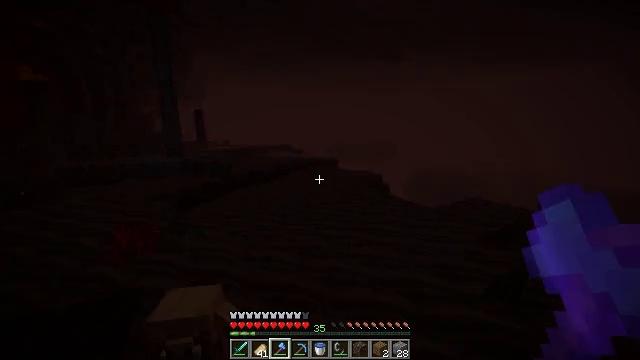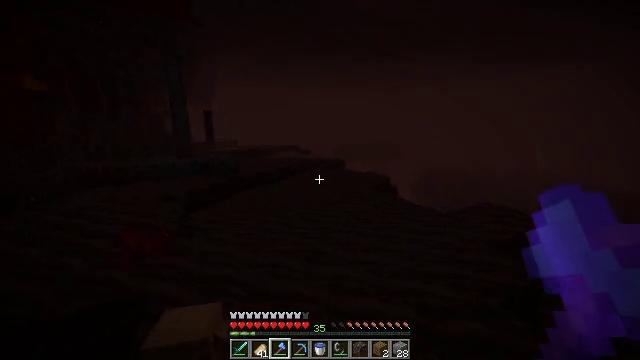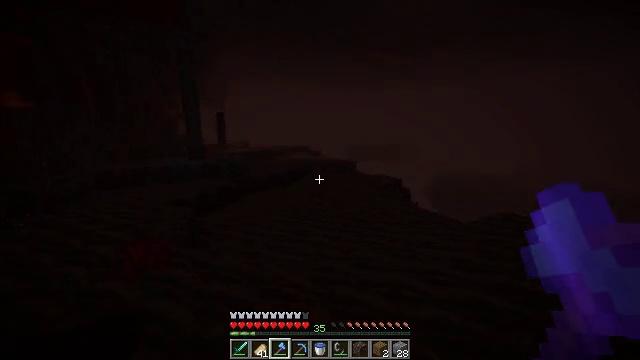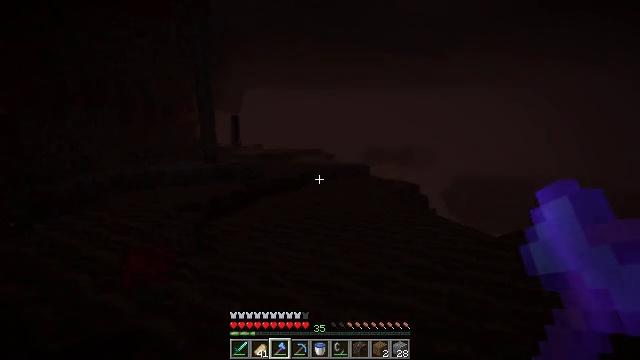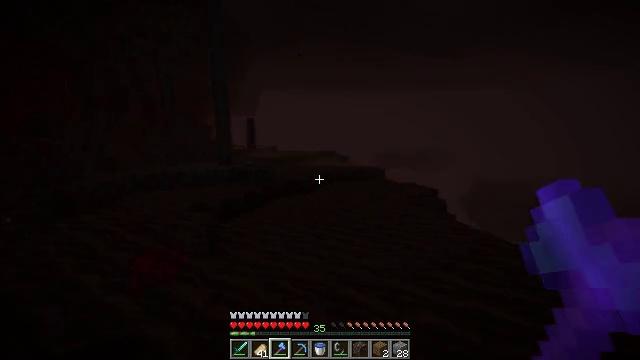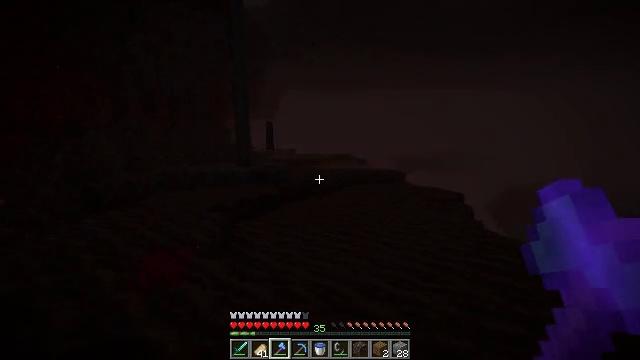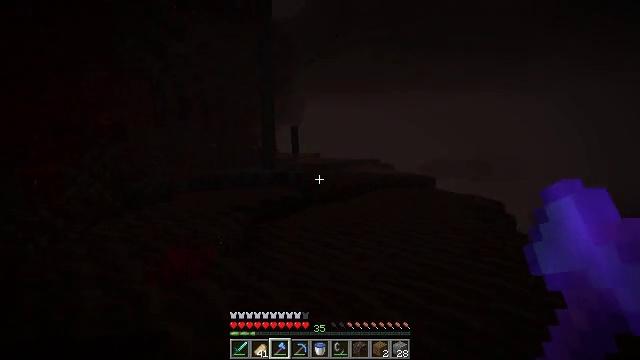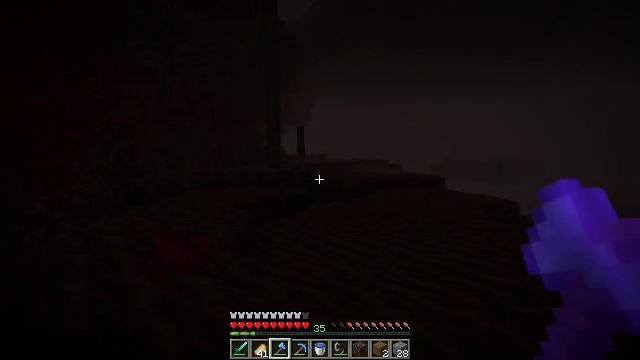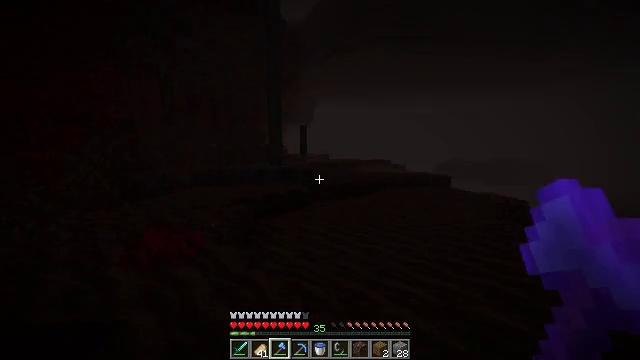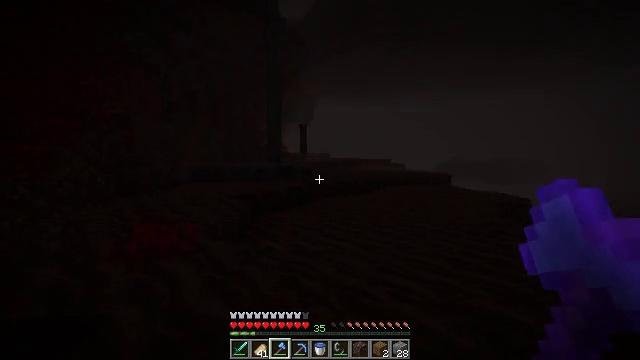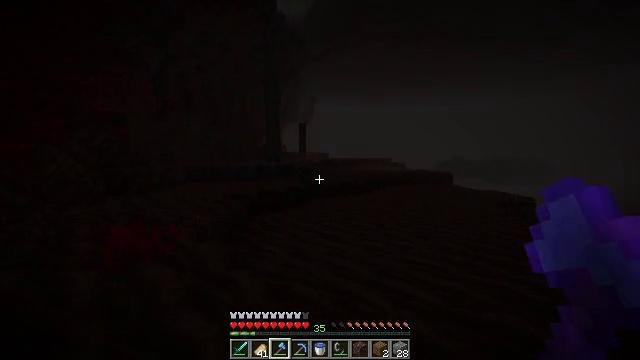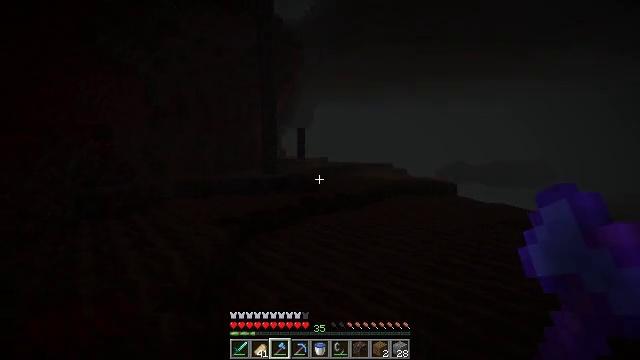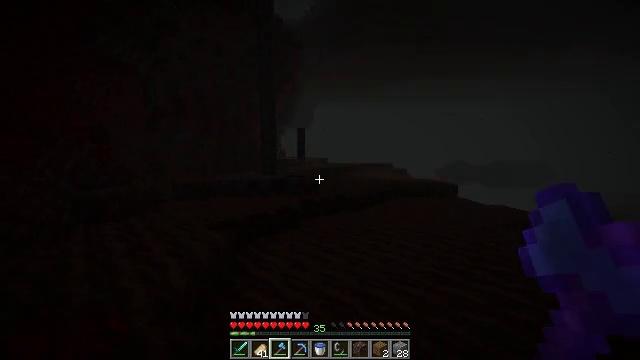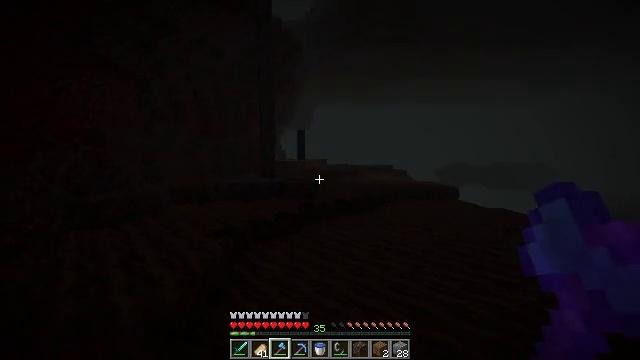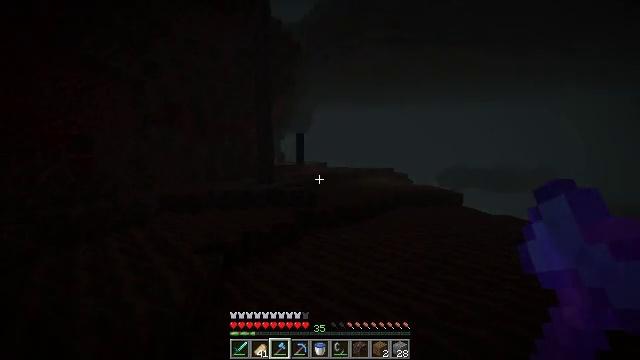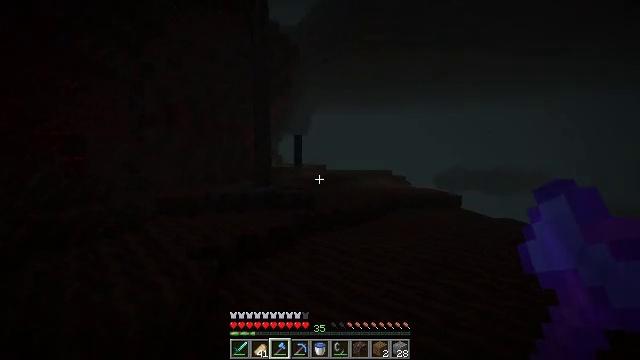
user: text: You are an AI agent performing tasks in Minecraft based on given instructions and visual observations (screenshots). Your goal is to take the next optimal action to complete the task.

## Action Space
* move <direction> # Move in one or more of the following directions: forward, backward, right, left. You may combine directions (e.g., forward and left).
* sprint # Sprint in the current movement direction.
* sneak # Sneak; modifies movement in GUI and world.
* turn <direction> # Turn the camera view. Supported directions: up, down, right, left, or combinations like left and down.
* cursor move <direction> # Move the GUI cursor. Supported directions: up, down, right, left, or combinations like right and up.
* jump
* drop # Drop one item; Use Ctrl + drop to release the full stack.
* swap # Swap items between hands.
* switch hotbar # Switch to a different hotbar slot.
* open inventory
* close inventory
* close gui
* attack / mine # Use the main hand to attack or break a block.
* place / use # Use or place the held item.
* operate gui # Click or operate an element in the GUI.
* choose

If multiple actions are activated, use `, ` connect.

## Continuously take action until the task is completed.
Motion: motion action
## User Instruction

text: Mine the soul sand in the Nether.
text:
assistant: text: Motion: move forward, turn left, jump
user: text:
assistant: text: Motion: move forward, turn left, jump
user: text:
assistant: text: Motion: move forward, turn left, jump
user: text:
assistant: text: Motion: move forward, turn left, jump
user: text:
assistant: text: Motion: move forward, turn left, jump
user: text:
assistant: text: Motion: move forward, turn left and up, jump
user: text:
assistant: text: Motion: move forward, turn left, jump
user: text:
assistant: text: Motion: move forward, sprint, jump
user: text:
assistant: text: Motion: move forward, sprint, jump
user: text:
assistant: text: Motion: move forward, sprint, jump
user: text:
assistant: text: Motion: move forward, sprint, jump
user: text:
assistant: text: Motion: move forward, jump
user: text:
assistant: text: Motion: move forward, jump
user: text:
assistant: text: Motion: move forward, jump
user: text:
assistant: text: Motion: move forward, jump
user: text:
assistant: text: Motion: move forward, jump
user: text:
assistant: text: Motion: move forward, jump
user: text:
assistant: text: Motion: move forward, jump
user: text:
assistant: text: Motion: move forward, jump
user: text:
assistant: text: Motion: move forward, jump
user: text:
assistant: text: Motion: move forward, sprint, jump
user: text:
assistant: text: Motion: move forward, sprint, jump
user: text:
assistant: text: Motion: move forward, sprint, jump
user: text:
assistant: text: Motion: move forward, sprint, jump
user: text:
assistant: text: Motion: move forward, jump
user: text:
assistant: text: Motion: move forward, turn up, jump
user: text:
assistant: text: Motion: move forward, turn up, jump
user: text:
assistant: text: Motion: move forward, turn up, jump
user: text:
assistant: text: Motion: move forward, turn up, jump
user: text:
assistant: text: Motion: move forward, turn up, jump